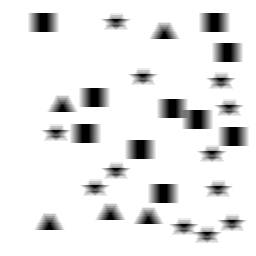
Squares: 10
Triangles: 5
Stars: 12
Total shapes: 27